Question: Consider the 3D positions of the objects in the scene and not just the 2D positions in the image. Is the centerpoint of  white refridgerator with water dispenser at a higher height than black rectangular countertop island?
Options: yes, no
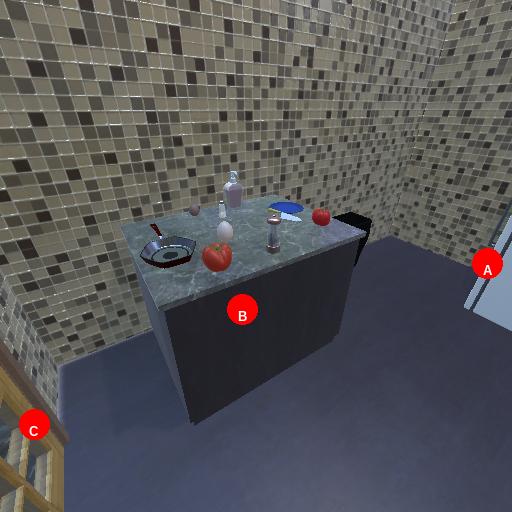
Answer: yes